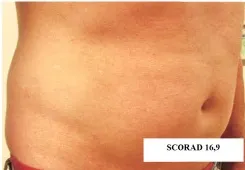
Cutaneous findings. (C, D) Extensive eczema in patient III.2.
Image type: medical_photograph (skin_photograph)